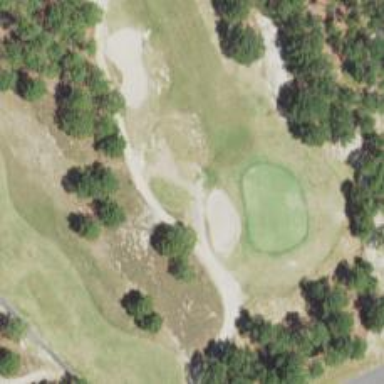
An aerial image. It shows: Pathway for golf carts.